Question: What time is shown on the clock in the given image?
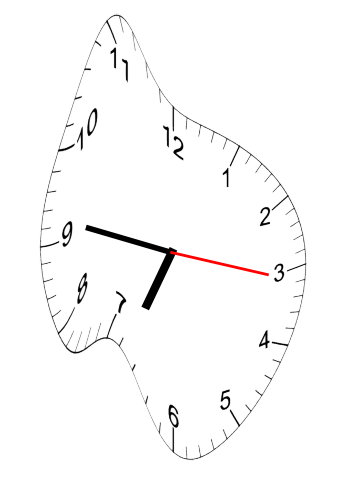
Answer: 06:46:16